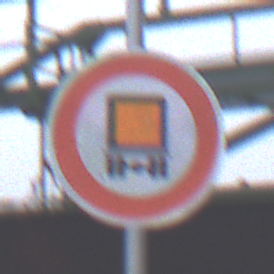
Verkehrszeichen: VerbotKennzeichnungspflichtigeKraftfahrzeugeGefaehrlicheGueter
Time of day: MorningAfternoon
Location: Outdoor (Suburban)
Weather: Overcast
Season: NotSpecified
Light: Natural